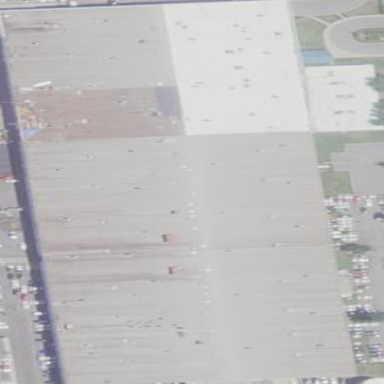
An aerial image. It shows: Commercial building.